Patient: sex M, age 53
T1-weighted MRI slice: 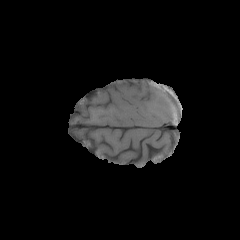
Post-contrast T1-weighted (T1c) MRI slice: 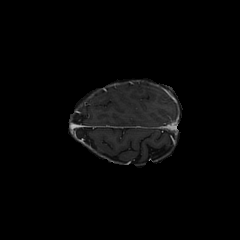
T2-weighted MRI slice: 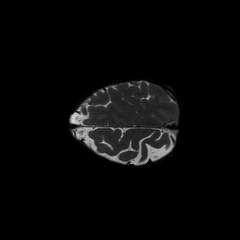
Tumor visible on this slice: no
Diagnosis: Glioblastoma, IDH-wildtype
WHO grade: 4